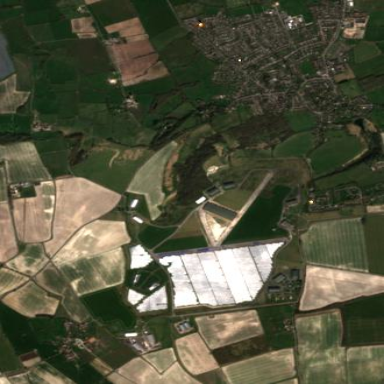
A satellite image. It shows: Private aerodrome.